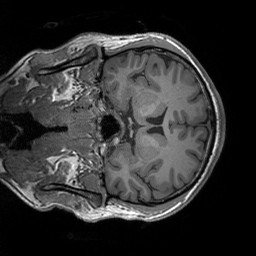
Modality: T1w
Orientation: coronal
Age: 20